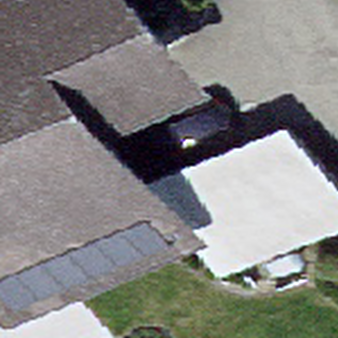
Label: other